Question: What is the measurement shown in the image?
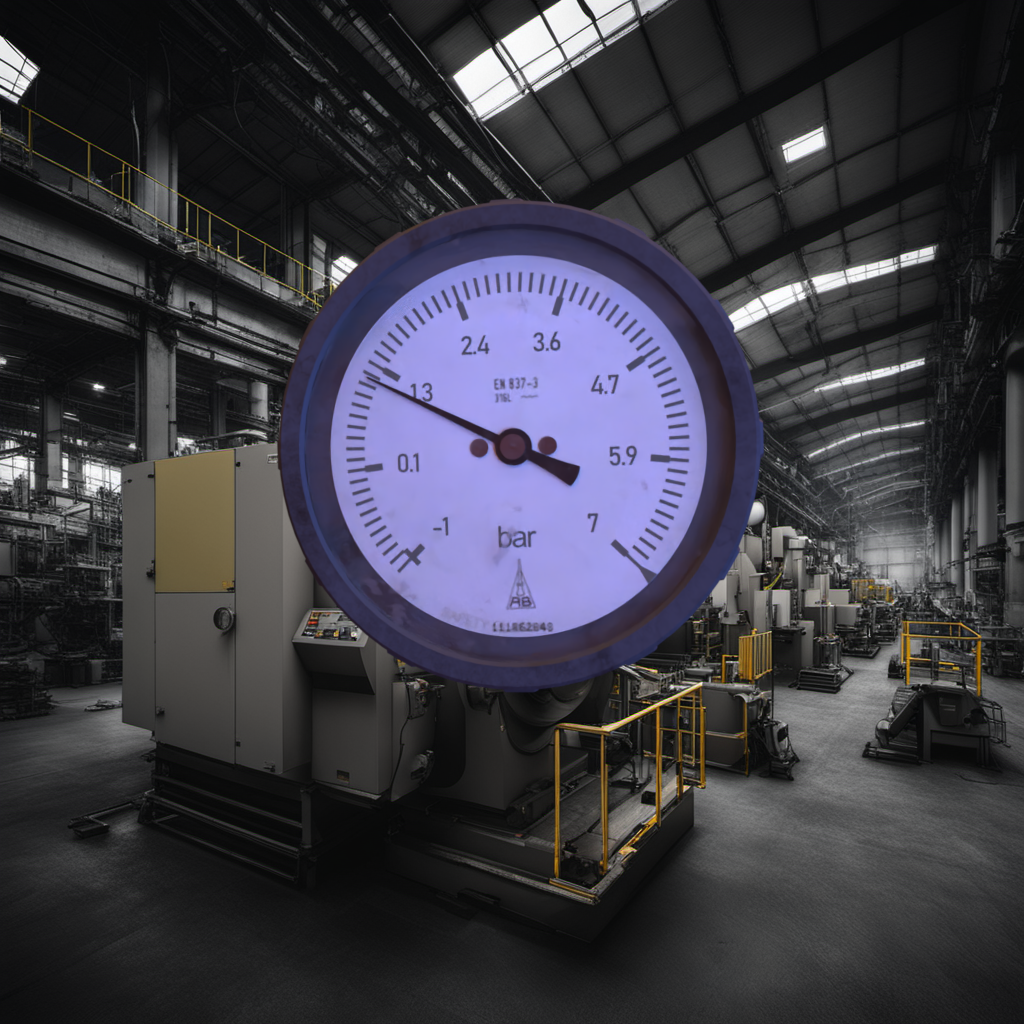
Answer: The result is 1.14
Question: What is the range of this measurement?
Answer: The range is from -1 to 7
Question: What is the minimum and maximum value of the measurement shown in the image?
Answer: The minimum value is -1 and the maximum value is 7